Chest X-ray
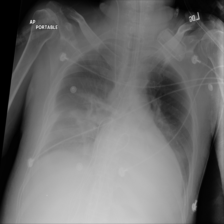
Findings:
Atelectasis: negative
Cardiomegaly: negative
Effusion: negative
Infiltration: negative
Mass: negative
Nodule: negative
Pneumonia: negative
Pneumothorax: negative
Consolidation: negative
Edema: negative
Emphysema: negative
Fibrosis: negative
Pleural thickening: negative
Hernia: negative